Field crop: tomato
Growth stage: 2
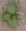
Species: solanum